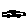
Label: car